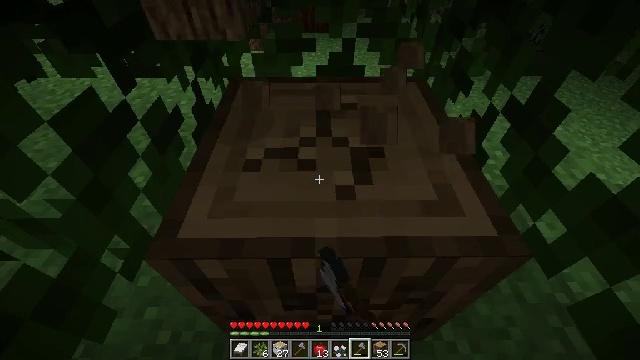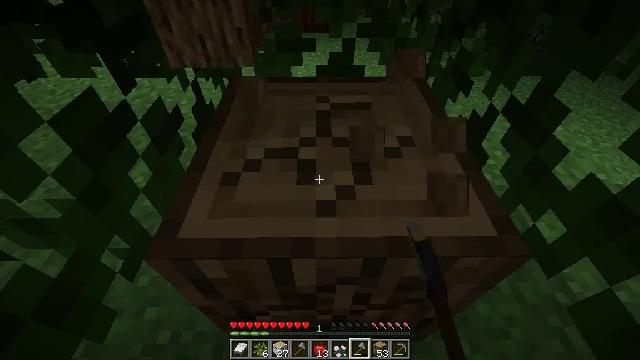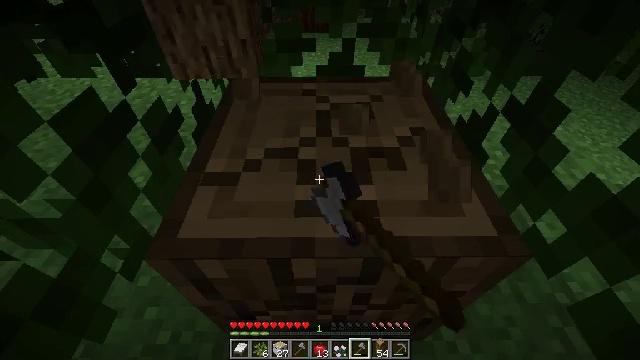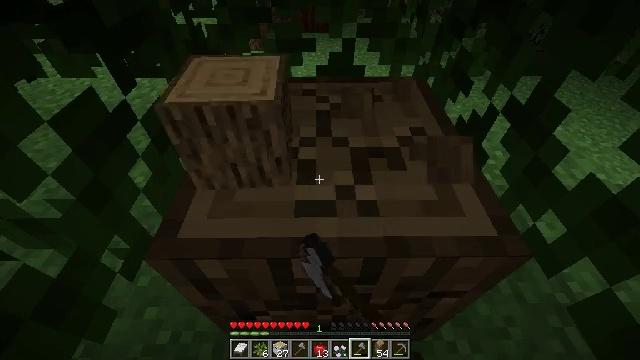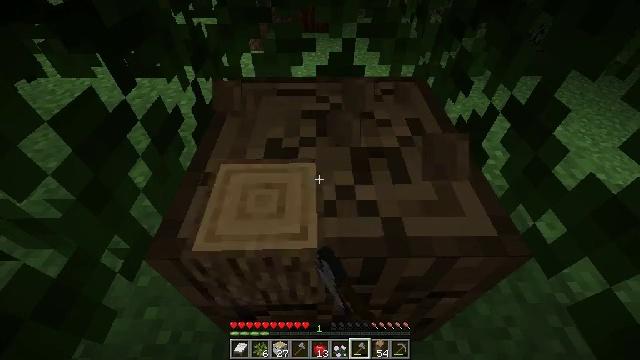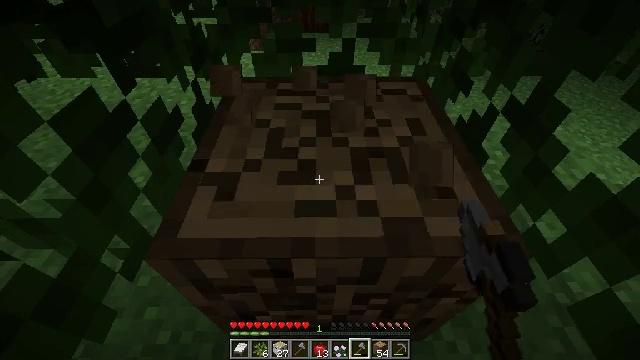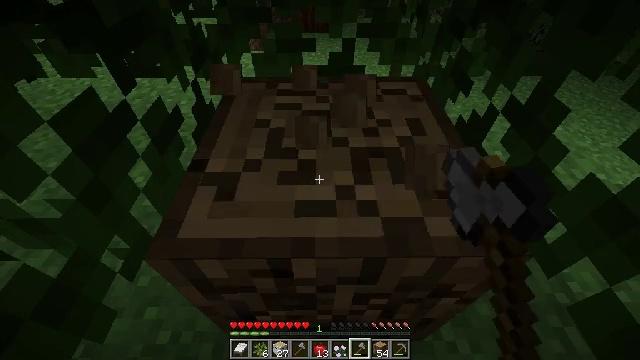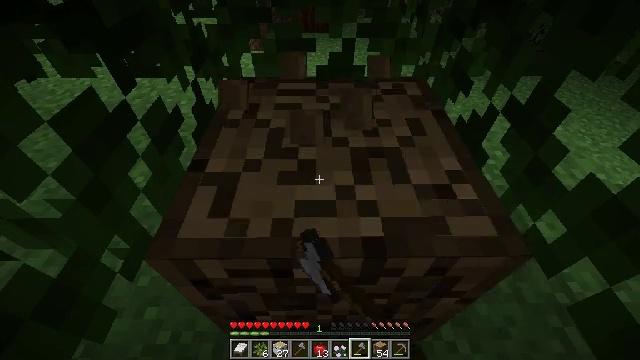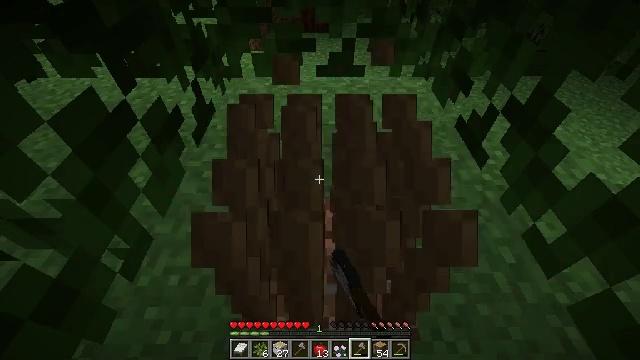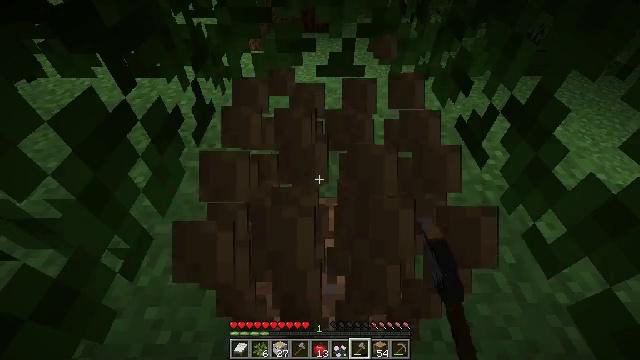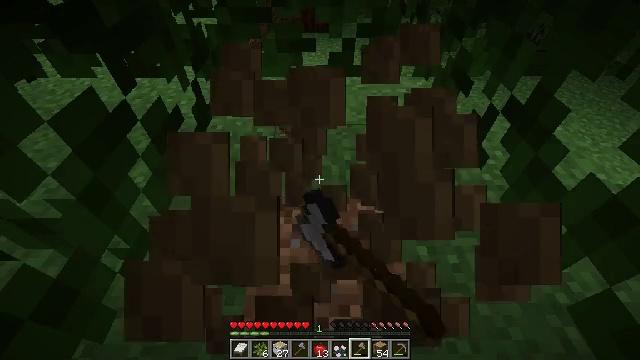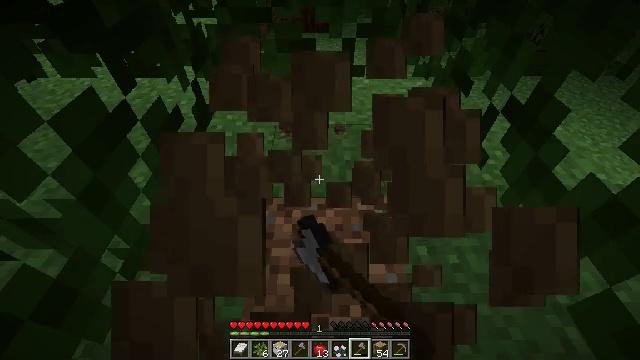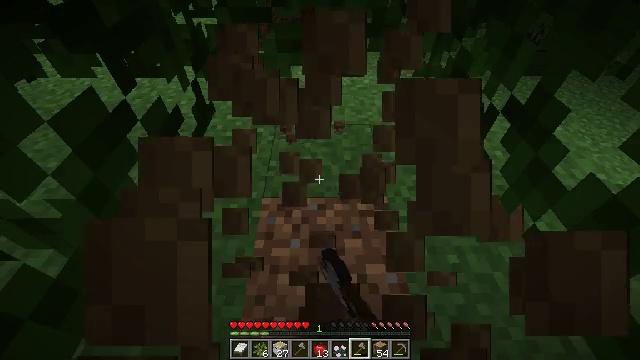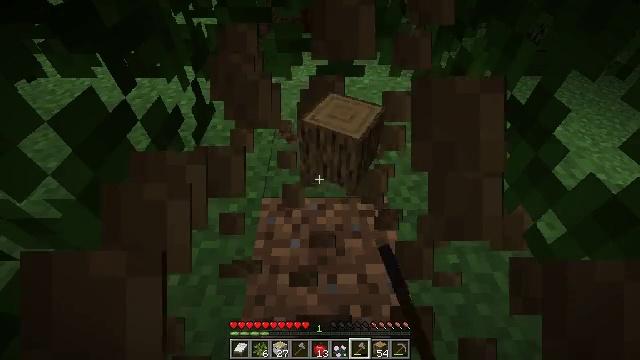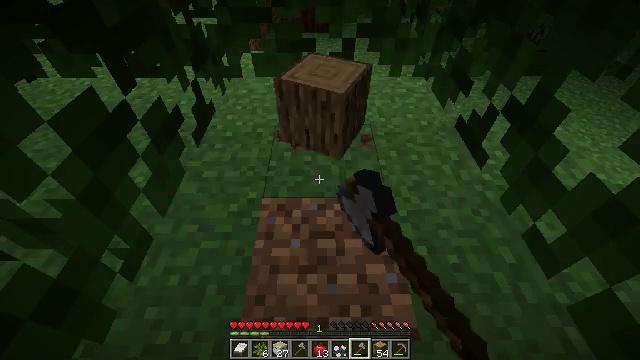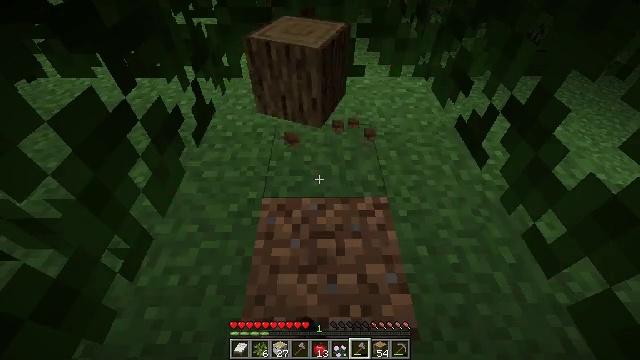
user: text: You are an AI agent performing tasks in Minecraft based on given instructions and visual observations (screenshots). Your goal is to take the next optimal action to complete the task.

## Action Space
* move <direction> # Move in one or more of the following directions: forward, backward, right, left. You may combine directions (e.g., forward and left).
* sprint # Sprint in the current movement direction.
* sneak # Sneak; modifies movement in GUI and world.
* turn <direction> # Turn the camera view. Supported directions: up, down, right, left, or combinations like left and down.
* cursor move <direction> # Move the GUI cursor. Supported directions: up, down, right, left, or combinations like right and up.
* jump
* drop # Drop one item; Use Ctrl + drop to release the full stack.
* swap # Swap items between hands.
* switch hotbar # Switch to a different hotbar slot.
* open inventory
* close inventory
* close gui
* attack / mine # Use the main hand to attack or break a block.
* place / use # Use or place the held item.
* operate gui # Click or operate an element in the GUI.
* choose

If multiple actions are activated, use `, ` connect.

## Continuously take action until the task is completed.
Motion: motion action
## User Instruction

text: Break the tree to get oak logs.
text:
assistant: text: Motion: attack / mine
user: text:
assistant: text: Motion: attack / mine
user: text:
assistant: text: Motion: attack / mine
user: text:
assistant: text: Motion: attack / mine
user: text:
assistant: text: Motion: attack / mine
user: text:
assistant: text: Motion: attack / mine
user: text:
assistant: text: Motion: attack / mine
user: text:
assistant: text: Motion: attack / mine
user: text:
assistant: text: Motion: attack / mine
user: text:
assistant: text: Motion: attack / mine
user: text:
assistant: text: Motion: attack / mine
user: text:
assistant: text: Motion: attack / mine
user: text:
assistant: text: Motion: attack / mine
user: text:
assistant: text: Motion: attack / mine
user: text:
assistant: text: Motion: attack / mine
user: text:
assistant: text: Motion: move forward, attack / mine
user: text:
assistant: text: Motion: move forward
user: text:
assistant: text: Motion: move forward, turn up
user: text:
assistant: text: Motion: move forward, turn up
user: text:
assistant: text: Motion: turn up
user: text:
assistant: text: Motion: turn up
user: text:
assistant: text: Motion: turn left and up, attack / mine
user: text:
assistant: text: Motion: turn left and up, attack / mine
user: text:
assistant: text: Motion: turn up, attack / mine
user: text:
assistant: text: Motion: attack / mine
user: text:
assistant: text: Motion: attack / mine
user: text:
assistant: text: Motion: attack / mine
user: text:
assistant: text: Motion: attack / mine
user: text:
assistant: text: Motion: attack / mine
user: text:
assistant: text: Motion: attack / mine